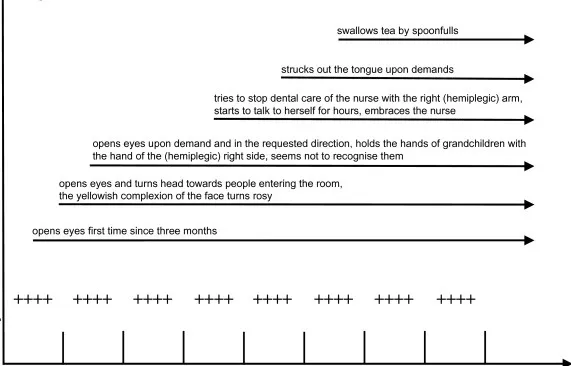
shows the number of injections over a time period of eight months and resulting improvements in the patient's status. Each "+" represents an injection. The activated autologous immune cells were administered weekly. Black arrows illustrate the respective point in time when a certain observation was made. All improvements persisted until the patient's death.
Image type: chart (chart)